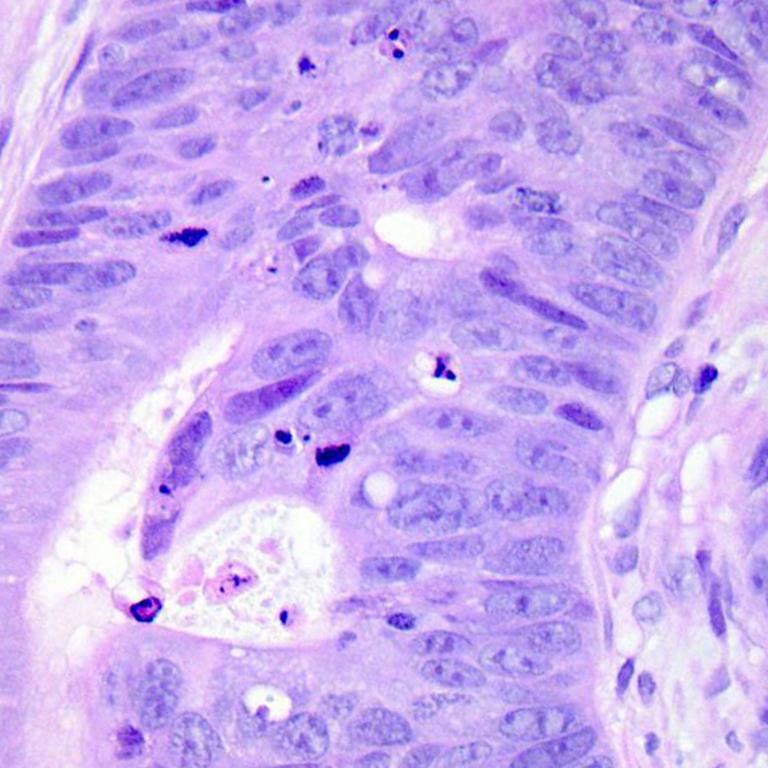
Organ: colon
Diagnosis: adenocarcinomas